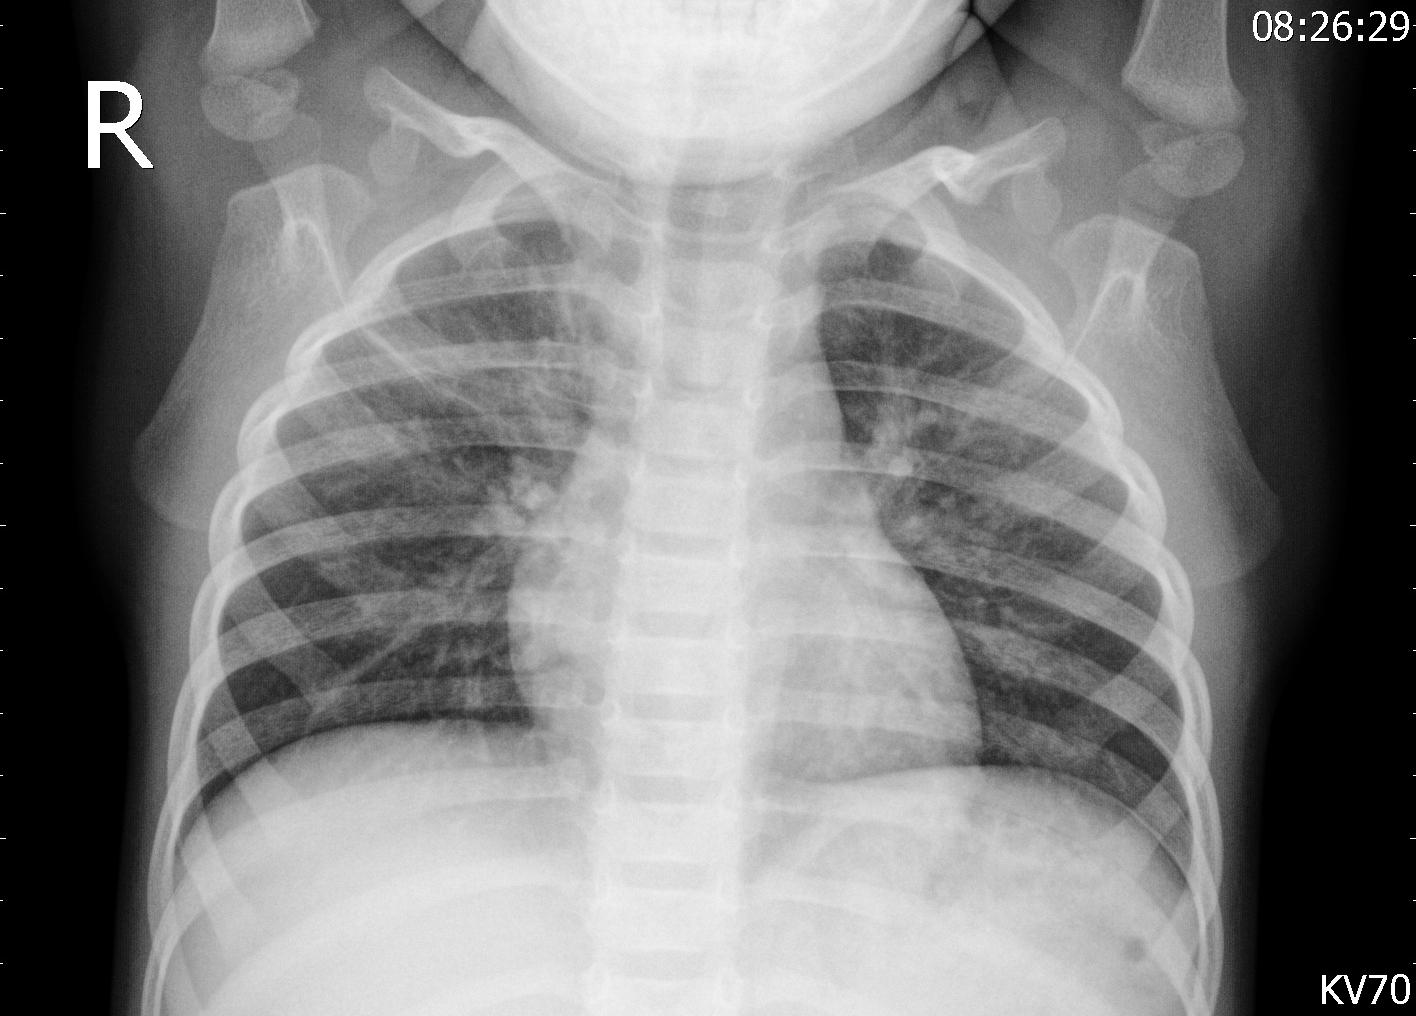
Diagnosis: PNEUMONIA